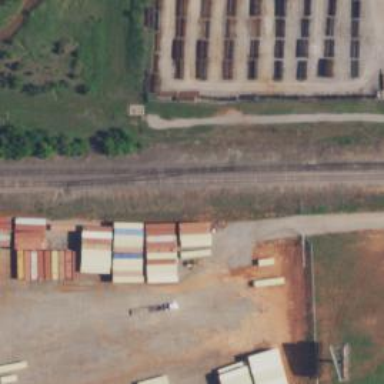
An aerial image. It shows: Railway siding with rails.